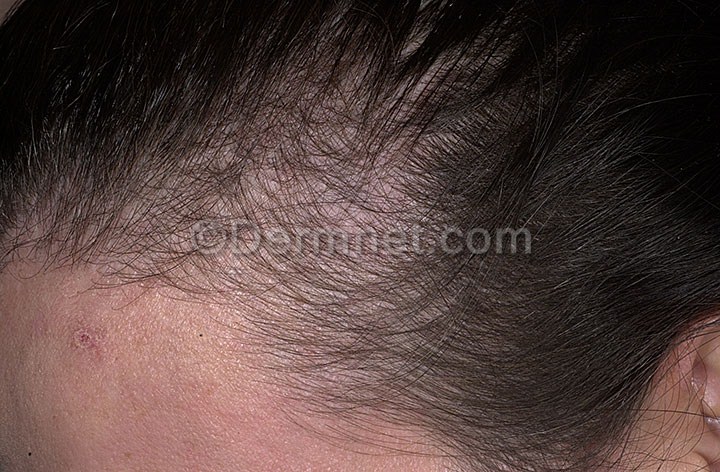
Disease: Hair Loss Photos Alopecia and other Hair Diseases